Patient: sex M, age 57
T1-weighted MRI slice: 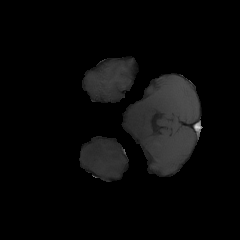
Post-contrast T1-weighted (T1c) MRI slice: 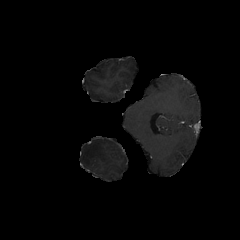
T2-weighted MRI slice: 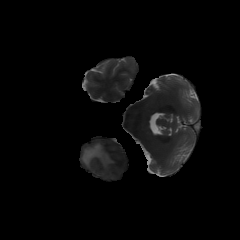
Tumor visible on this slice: yes
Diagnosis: Glioblastoma, IDH-wildtype
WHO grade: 4